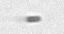
Label: Bacillariophyceae